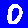
Digit: 0